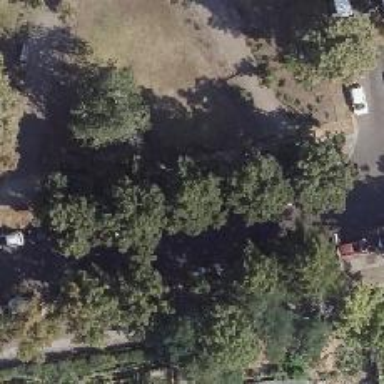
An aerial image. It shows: Avenue lined with deciduous broadleaved trees.